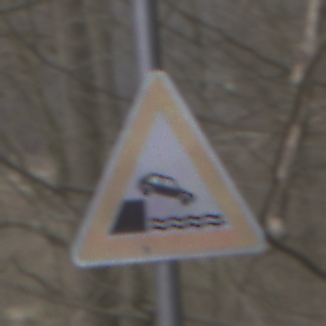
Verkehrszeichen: Ufer
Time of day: MorningAfternoon
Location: Outdoor (Nature)
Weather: PartlyCloudy
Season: NotSpecified
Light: Natural